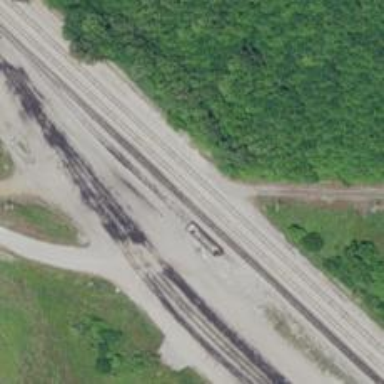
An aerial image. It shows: Level crossing along the railway.